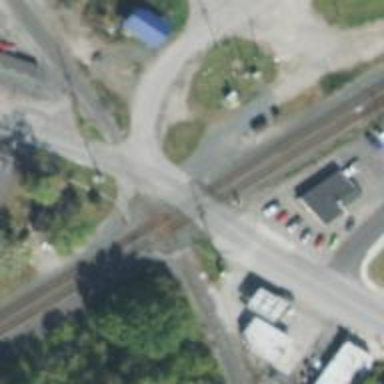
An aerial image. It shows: Railway crossing.